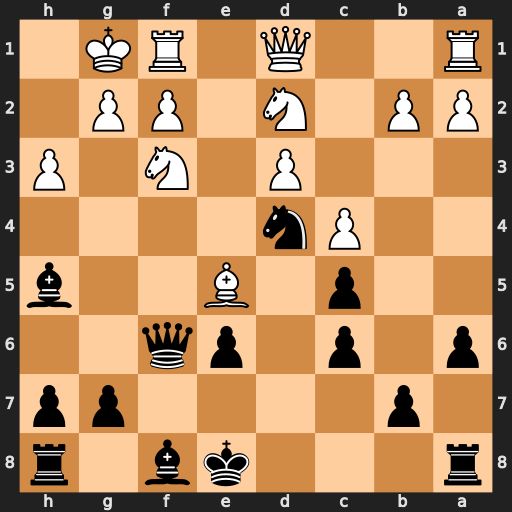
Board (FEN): r3kb1r/1p4pp/p1p1pq2/2p1B2b/2Pn4/3P1N1P/PP1N1PP1/R2Q1RK1
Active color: b
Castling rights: kq
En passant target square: -
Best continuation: Nxf3+ Nxf3 Bxf3 Bxf6 Bxd1